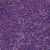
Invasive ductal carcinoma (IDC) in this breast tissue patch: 0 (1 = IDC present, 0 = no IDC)